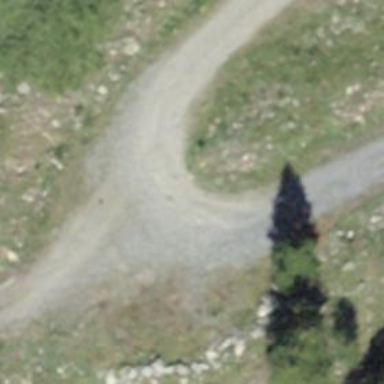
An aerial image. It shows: Compacted track road with grade3 tracktype.